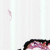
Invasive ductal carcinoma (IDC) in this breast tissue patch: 0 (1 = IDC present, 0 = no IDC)